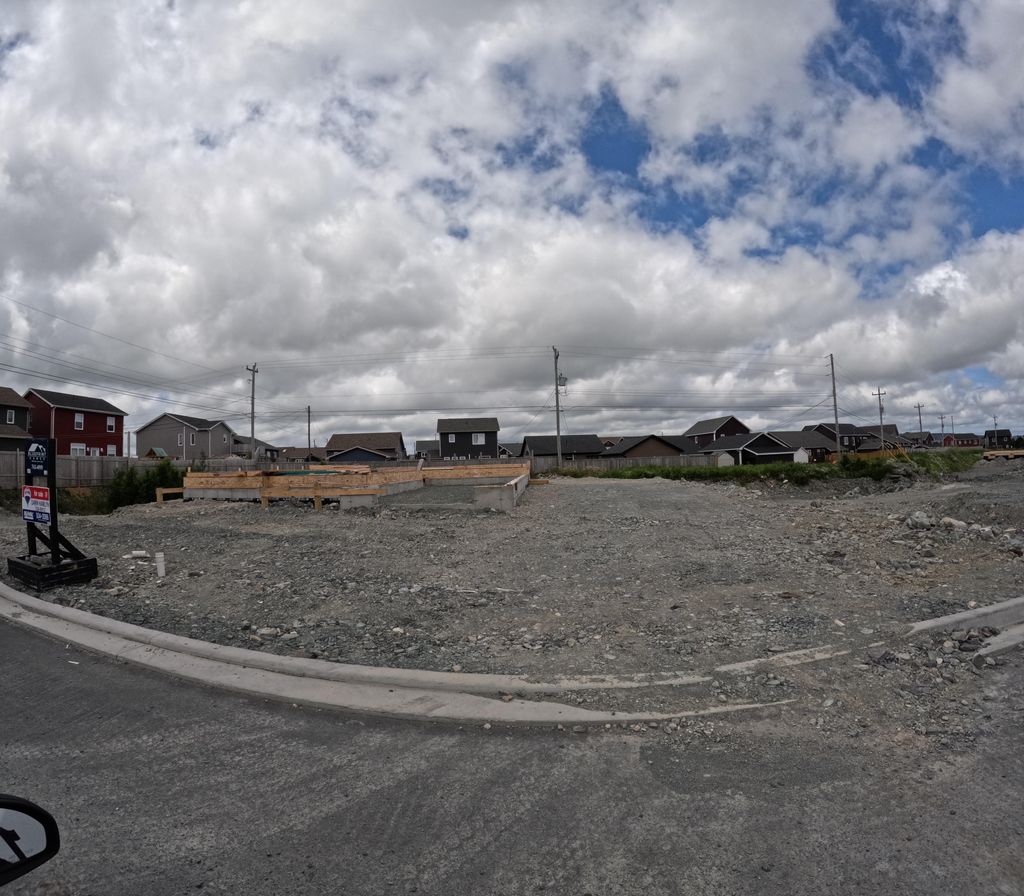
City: st_johns